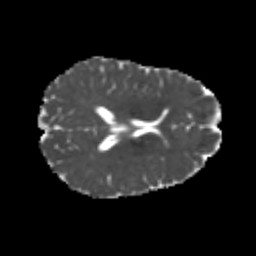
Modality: MD
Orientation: axial
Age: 21
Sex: female
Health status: healthy
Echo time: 0.074 s